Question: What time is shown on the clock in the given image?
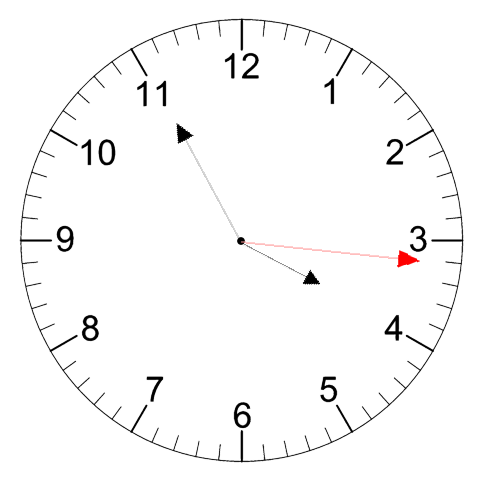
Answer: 03:55:16